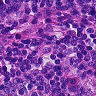
Metastatic tissue present: no